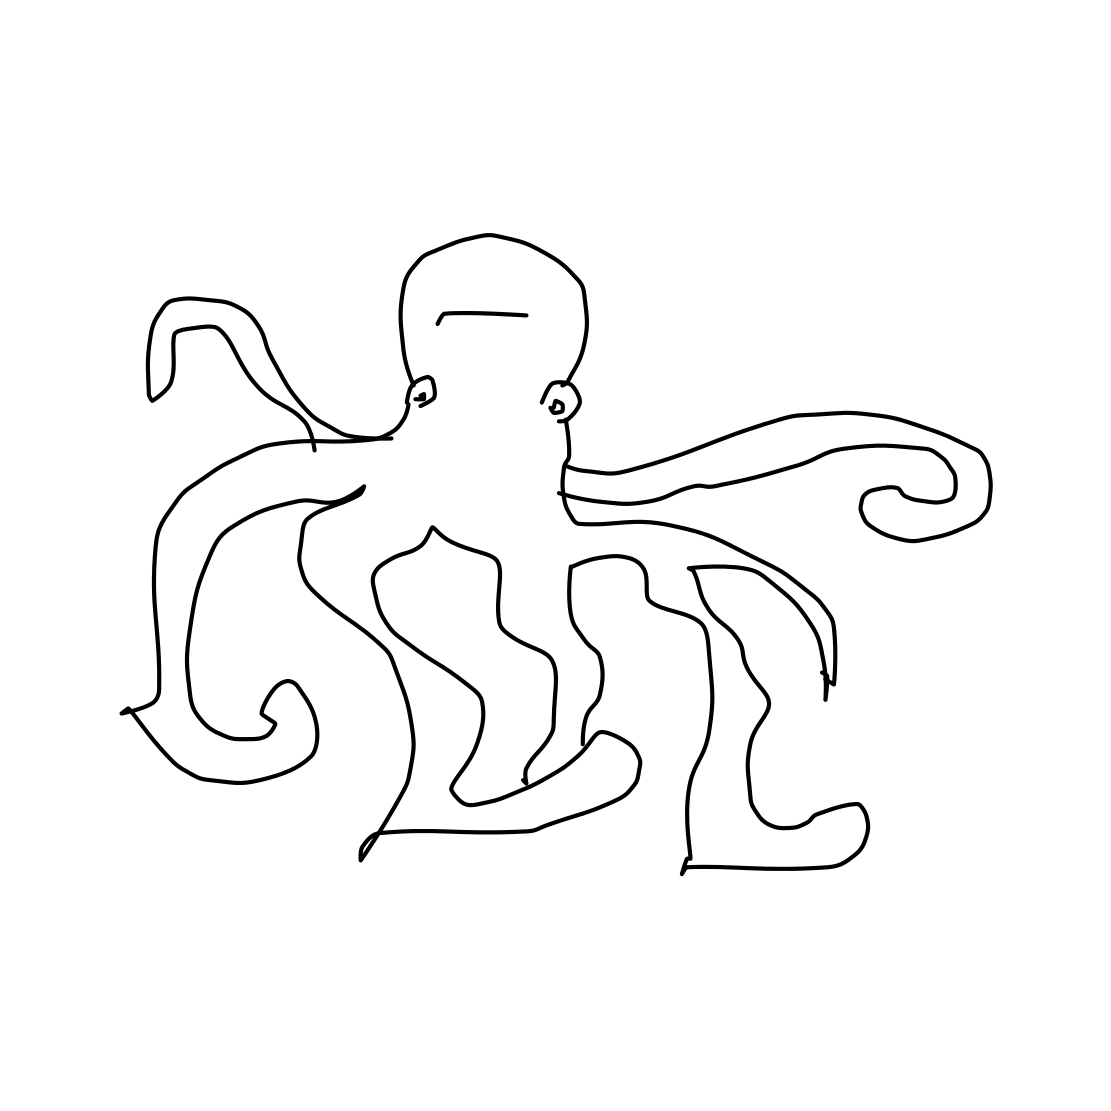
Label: octopus